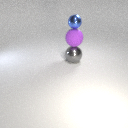
large gray metal sphere below small blue metal sphere